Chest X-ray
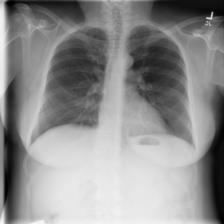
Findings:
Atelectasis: negative
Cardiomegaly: negative
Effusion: negative
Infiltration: negative
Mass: negative
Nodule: negative
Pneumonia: negative
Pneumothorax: negative
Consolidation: negative
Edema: negative
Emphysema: negative
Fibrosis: negative
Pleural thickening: negative
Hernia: negative